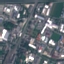
Land use / land cover class: Industrial